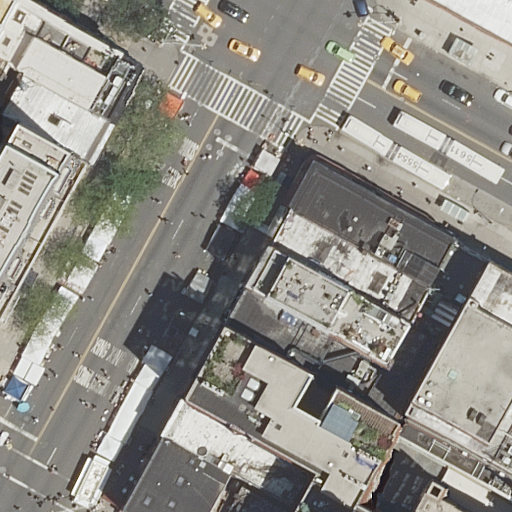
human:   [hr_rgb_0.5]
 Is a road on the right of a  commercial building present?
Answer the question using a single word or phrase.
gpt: no

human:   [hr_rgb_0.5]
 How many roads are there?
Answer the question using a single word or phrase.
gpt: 4

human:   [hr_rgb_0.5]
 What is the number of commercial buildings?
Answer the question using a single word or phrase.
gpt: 0

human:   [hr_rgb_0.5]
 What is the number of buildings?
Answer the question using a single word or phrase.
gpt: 16

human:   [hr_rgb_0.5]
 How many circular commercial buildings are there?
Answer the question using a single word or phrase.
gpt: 0

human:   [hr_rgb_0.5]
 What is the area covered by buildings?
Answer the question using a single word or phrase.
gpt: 4450m2

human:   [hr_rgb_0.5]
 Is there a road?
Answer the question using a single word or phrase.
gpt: yes

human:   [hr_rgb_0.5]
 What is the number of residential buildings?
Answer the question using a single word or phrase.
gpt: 16

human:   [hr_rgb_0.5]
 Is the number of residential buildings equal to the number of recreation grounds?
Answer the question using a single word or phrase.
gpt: no

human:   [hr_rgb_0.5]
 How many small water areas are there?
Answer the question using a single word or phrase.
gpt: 0

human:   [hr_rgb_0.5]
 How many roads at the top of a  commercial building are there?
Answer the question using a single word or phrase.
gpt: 0

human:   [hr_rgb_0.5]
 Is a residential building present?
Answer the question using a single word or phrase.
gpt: yes

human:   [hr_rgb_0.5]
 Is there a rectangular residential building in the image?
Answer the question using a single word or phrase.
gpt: yes

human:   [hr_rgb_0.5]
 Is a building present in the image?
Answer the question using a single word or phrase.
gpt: yes

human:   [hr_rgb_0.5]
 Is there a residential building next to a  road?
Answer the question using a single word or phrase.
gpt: yes

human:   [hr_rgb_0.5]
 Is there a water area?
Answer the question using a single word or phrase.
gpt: no

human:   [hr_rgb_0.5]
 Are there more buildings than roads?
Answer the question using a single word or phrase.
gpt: yes

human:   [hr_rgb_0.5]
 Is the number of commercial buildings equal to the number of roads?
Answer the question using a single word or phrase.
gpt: no

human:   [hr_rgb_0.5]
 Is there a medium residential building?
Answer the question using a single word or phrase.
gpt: yes

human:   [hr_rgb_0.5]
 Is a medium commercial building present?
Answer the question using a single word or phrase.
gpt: no

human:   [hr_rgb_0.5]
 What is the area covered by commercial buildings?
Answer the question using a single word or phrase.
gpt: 0m2

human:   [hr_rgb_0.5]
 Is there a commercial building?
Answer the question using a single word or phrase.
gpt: no

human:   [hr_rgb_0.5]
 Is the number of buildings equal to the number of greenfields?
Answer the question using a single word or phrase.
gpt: no

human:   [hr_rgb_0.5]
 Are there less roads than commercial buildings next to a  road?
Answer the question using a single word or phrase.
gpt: no

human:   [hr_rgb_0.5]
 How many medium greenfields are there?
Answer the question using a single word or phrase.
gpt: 0

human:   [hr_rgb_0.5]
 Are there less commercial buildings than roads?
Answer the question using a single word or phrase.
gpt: yes

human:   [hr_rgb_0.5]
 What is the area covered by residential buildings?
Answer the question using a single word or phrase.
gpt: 4450m2

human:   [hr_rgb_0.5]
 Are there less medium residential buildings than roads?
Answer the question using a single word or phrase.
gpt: no

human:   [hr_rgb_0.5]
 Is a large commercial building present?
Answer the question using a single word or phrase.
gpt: no

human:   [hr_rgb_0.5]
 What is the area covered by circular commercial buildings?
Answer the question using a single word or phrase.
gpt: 0m2

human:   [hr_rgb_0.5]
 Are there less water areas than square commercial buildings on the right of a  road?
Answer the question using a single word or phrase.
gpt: no

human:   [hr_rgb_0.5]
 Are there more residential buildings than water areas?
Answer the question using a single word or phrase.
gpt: yes

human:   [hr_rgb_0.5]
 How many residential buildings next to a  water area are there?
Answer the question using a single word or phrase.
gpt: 0

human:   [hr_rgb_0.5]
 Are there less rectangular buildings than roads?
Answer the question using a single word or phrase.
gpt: no

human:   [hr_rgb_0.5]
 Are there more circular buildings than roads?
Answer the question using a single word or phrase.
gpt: no

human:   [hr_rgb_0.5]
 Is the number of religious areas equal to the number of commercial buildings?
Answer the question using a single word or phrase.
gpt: yes

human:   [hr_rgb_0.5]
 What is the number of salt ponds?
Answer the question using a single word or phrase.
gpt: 0

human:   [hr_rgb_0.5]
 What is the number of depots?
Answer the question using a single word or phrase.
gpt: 0

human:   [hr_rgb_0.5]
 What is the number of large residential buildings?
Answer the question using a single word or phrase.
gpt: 2

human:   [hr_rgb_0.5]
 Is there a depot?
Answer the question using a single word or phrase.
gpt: no

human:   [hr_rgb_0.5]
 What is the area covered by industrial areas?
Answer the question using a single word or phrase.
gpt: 0m2

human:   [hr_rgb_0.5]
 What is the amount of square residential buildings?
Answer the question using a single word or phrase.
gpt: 0

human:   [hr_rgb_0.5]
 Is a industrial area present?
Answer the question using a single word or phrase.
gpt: no

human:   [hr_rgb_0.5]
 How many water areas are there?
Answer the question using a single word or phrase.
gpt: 0

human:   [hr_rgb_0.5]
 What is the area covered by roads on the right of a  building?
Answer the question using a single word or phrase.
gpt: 0m2

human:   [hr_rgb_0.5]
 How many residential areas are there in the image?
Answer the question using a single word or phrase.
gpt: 0

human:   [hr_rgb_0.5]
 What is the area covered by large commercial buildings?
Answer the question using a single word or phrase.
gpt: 0m2

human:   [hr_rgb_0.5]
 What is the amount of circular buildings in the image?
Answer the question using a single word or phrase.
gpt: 0

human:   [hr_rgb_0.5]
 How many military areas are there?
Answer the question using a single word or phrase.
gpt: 0

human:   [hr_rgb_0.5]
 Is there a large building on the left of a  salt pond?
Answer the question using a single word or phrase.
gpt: no

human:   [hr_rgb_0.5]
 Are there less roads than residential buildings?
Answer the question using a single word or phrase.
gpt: yes

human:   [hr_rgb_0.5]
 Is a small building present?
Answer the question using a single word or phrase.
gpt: yes

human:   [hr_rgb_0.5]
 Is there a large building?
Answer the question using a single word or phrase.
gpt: yes

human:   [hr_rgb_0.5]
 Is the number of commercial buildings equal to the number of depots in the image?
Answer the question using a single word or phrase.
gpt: yes

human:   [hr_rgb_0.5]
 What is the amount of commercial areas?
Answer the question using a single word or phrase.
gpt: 0

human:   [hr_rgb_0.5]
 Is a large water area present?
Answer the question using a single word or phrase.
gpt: no

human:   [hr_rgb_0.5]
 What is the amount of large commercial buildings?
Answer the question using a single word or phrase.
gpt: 0

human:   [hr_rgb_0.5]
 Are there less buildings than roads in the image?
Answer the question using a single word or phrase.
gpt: no

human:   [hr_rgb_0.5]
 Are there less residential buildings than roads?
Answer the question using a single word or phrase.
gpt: no

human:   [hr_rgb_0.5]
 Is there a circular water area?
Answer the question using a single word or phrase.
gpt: no

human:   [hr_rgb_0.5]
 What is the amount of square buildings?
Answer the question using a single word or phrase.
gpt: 0

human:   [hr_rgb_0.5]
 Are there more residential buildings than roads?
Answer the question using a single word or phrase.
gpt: yes

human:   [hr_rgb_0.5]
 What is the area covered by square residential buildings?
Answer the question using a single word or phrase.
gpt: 0m2

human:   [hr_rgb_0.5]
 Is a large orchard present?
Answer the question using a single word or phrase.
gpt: no